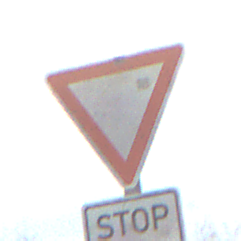
Verkehrszeichen: VorfahrtGewaehren
Zusatzzeichen unten: Entfernungsangaben3
Umgebung: Outdoor, Nature
Tageszeit: MorningAfternoon
Wetter: PartlyCloudy
Licht: Natural
Jahreszeit: Autumn
Kontrast: LowContrast